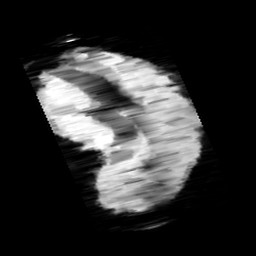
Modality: minIP
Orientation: sagittal
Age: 10
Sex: female
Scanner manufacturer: siemens
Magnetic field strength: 3 T
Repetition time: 0.027 s
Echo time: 0.02 s